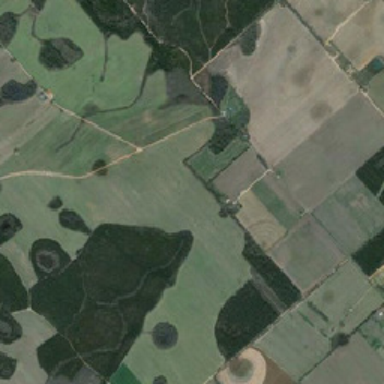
Diffusion ridge isolates various shade of green farmland .